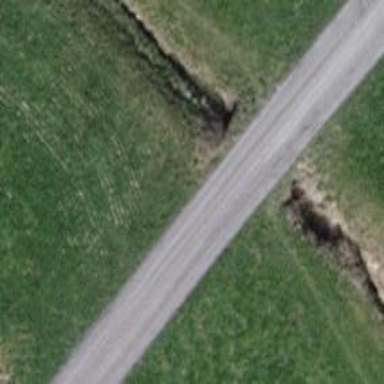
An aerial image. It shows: Track with fine gravel surface of grade2.